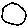
Label: circle